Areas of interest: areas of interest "Scenic Spot"
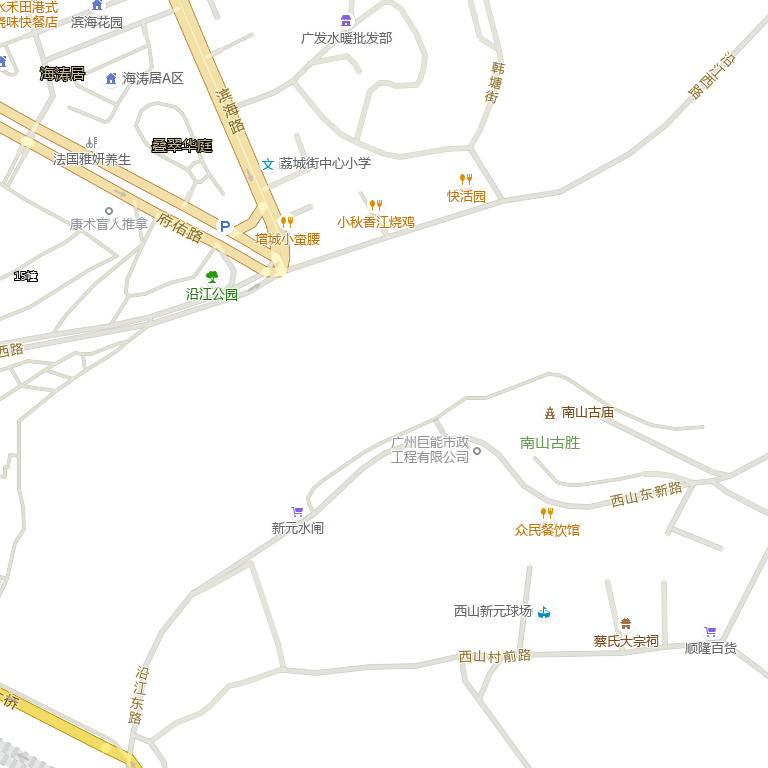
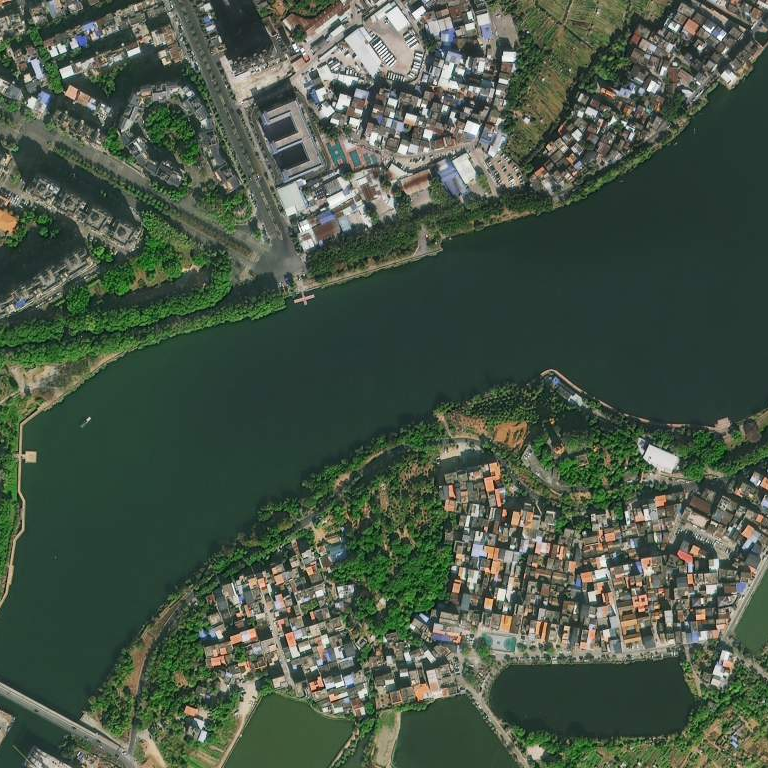